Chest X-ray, PA view. Patient: 28 years old, sex F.
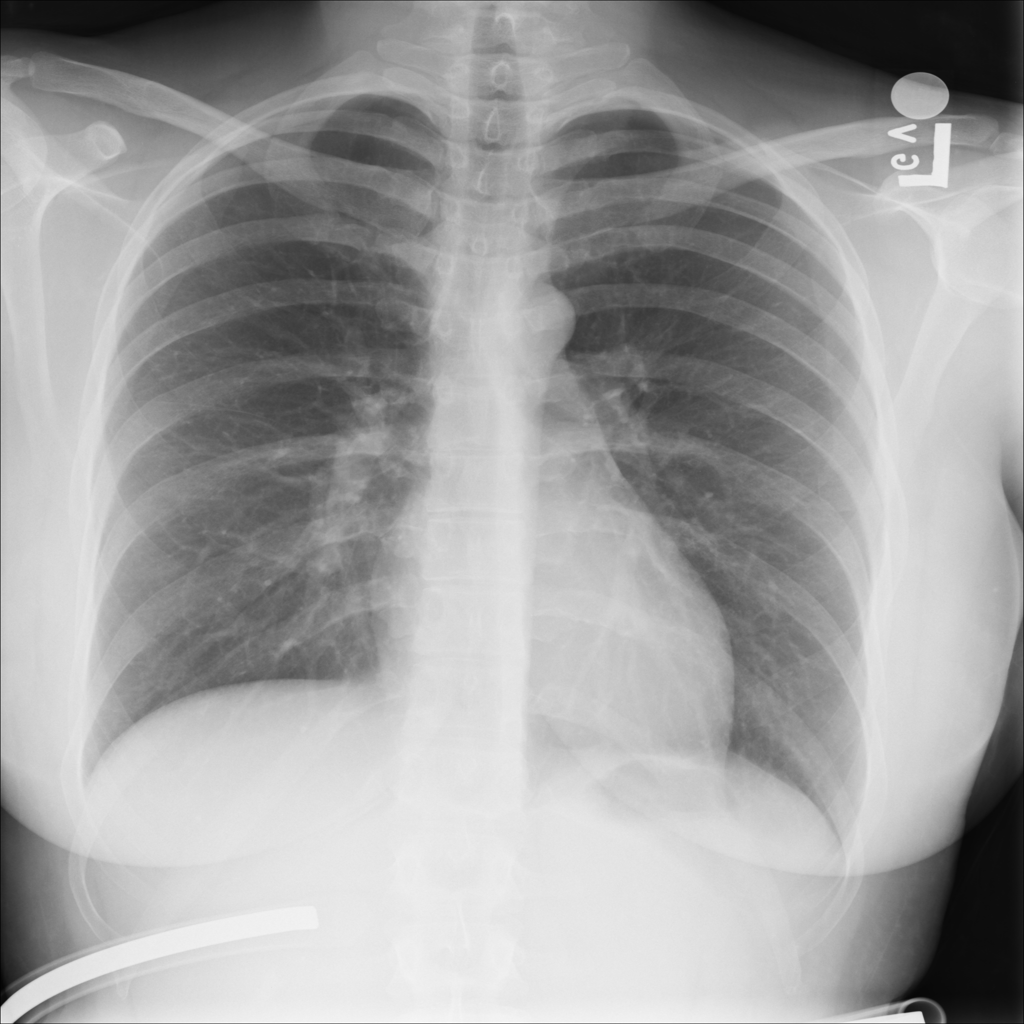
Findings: No Finding